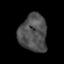
Tissue: skin
Cell type: Epithelial cells
Senescence score: 0.2712
Nuclear area (px): 1009
Mean DAPI intensity: 79.147